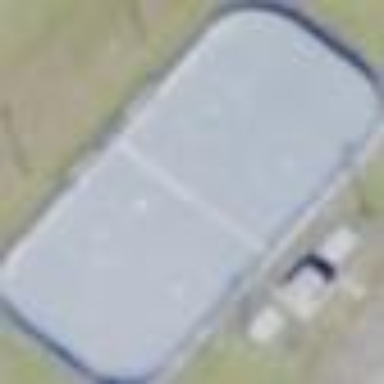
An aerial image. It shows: Ice hockey pitch for leisure sports.